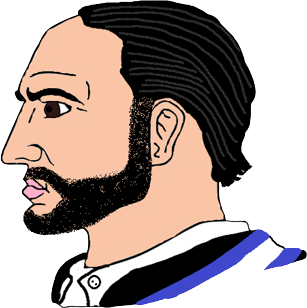
Label: 4_Yes_Chad